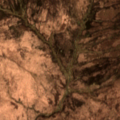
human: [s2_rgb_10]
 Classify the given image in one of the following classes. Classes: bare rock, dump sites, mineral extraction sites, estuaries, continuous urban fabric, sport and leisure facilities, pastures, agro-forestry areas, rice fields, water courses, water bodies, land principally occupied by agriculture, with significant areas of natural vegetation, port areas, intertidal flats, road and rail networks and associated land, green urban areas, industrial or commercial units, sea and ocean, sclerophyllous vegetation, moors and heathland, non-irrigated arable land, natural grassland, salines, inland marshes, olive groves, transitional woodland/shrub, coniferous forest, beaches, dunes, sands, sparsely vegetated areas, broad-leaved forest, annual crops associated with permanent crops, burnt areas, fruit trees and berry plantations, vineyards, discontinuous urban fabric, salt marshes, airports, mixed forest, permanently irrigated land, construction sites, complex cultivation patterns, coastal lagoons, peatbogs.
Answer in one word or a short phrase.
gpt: peatbogs